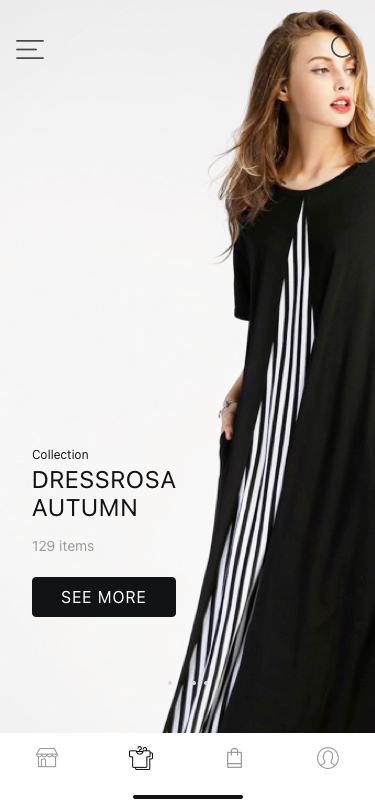
Text in this UI design:
Dressrosa
Autumn
Collection
129 items
See More